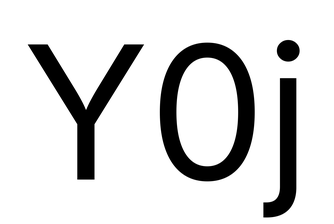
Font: Inter_Regular